Question: , when I drag items in <URL> that it supports IE 5.5+. It looks like this:

Any ideas how to fix that?
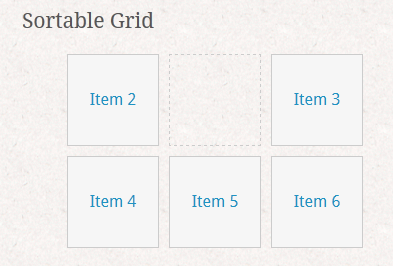
Answer: You could probably fix it easily by switching to jQuery UI - the official UI library for jQuery!
I've used the <URL> numerous times and have never noticed any disappearing issues in IE.
Of course, it be something to do you your current HTML/CSS, or some other conflicting script. Switching out to another plugin would help demonstrate whether it was your code, or the plugin that was at fault.
EDIT:
Problem on the actual demo site for the plugin...Have retained above comment as this is still a valid debugging path in situations like this where it (or at least could be) custom code causing a problem...